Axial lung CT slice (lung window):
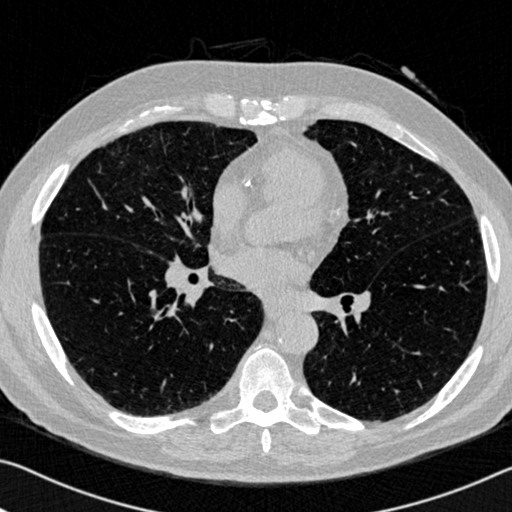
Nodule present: no